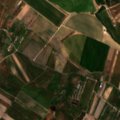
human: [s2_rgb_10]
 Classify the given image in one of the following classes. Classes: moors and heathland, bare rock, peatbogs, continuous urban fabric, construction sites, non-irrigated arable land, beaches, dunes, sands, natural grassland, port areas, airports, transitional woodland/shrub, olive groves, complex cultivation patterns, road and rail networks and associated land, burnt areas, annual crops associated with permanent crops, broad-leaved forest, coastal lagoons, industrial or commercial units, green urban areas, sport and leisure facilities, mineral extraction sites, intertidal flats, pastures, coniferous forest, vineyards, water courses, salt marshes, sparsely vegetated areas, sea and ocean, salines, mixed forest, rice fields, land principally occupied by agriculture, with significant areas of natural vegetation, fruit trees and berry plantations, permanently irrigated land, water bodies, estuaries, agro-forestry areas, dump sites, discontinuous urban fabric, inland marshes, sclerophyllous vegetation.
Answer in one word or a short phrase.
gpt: permanently irrigated land, vineyards, complex cultivation patterns, land principally occupied by agriculture, with significant areas of natural vegetation, coniferous forest, transitional woodland/shrub